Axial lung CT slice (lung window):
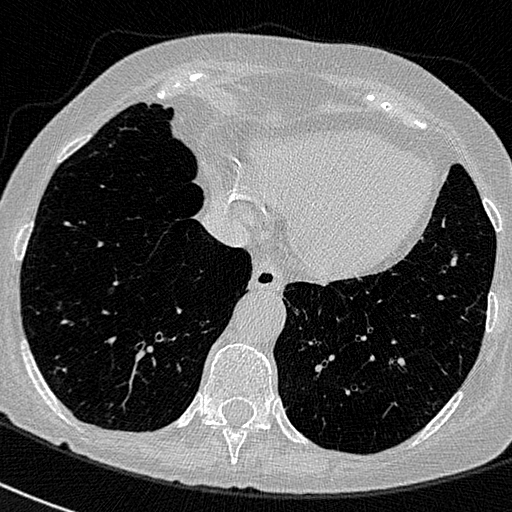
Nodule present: no